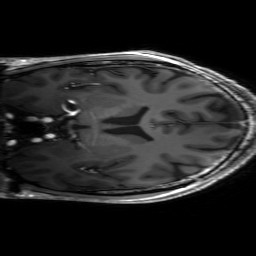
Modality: T1w
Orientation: coronal
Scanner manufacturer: siemens
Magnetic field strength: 6.98 T
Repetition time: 1.7 s
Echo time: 0.00201 s